Question: I am new to web development and I am adding authentication to my next.js project using next-auth and the credential provider, at first the api/auth/signin address took me to the base login form, but suddenly it started to give me the error:
error displayed

when checking the server-side console
'''
[next-auth][error][INVALID_CALLBACK_URL_ERROR]
https://next-auth.js.org/errors#invalid_callback_url_error Invalid callback URL. Received: [object Object]
InvalidCallbackUrl: Invalid callback URL. Received: [object Object]
at assertConfig (C:\Users\alfon\Documents\GitHub\Matrix_Family\node_modules\next-auth\core\lib\assert.js:62:12)
at NextAuthHandler (C:\Users\alfon\Documents\GitHub\Matrix_Family\node_modules\next-auth\core\index.js:70:52)
at processTicksAndRejections (node:internal/process/task_queues:96:5)
at async NextAuthNextHandler (C:\Users\alfon\Documents\GitHub\Matrix_Family\node_modules\next-auth\next\index.js:23:19)
at async C:\Users\alfon\Documents\GitHub\Matrix_Family\node_modules\next-auth\next\index.js:59:32
at async Object.apiResolver (C:\Users\alfon\Documents\GitHub\Matrix_Family\node_modules\next\dist\server\api-utils\node.js:179:9)
at async DevServer.runApi (C:\Users\alfon\Documents\GitHub\Matrix_Family\node_modules\next\dist\server\next-server.js:381:9)
at async Object.fn (C:\Users\alfon\Documents\GitHub\Matrix_Family\node_modules\next\dist\server\base-server.js:497:37)
at async Router.execute (C:\Users\alfon\Documents\GitHub\Matrix_Family\node_modules\next\dist\server\router.js:213:36)
at async DevServer.run (C:\Users\alfon\Documents\GitHub\Matrix_Family\node_modules\next\dist\server\base-server.js:616:29) {
code: 'INVALID_CALLBACK_URL_ERROR'
}
'''
my code on the api is
'''
import NextAuth from "next-auth"
import Credentials from "next-auth/providers/credentials"
export default NextAuth({
providers: [
Credentials({
name: 'credencials',
credentials: {
username: { label: 'username', type: 'text', placeholder: 'username' },
password: { label: 'password', type: 'password', placeholder: 'your password' },
},
authorize: (credentials) => {
if (credentials.username === 'name' && credentials.password === 'pass') {
return {
id: 2,
name: 'name',
}
}
//login fail
return null;
},
})
],
callbacks: {
jwt: async ({ token, user }) => {
// first time jwt callback is run,user object is available
if (user) {
token.id = user.id;
}
return token;
},
session: ({ token, session }) => {
if (token) {
session.id = token.id;
}
return session;
}
},
secret: 'my secret in numbers',
})
//localhost:3000/api/auth/signin
'''
I kept it simple but it still keeps on giving the error and I tried to start a new repository from 0 but without changes
my package.json is:
'''
{
"name": "mantine-next-template",
"version": "1.0.0",
"private": true,
"scripts": {
"dev": "next dev",
"build": "next build",
"analyze": "ANALYZE=true next build",
"start": "next start",
"typecheck": "tsc --noEmit",
"export": "next build && next export",
"lint": "next lint",
"jest": "jest",
"jest:watch": "jest --watch",
"prettier:check": "prettier --check \"**/*.{ts,tsx}\"",
"prettier:write": "prettier --write \"**/*.{ts,tsx}\"",
"test": "npm run prettier:check && npm run lint && npm run typecheck && npm run jest",
"storybook": "start-storybook -p 7001",
"storybook:build": "build-storybook"
},
"dependencies": {
"@apollo/client": "^3.6.9",
"@emotion/react": "^11.9.3",
"@emotion/server": "^11.4.0",
"@mantine/carousel": "5.1.4",
"@mantine/core": "5.1.4",
"@mantine/dates": "5.1.4",
"@mantine/form": "^5.2.3",
"@mantine/hooks": "5.1.4",
"@mantine/next": "5.1.4",
"@mantine/notifications": "5.1.4",
"@mantine/prism": "5.1.4",
"@next/bundle-analyzer": "^12.1.4",
"@tabler/icons": "^1.78.1",
"cookies-next": "^2.1.1",
"dayjs": "^1.11.0",
"embla-carousel-react": "^7.0.0",
"graphql": "^16.6.0",
"next": "12.2.2",
"next-auth": "^4.10.3",
"react": "18.2.0",
"react-dom": "18.2.0",
"zod": "^3.18.0"
},
"devDependencies": {
"@babel/core": "^7.17.8",
"@next/eslint-plugin-next": "^12.1.4",
"@storybook/react": "^6.5.9",
"@testing-library/dom": "^8.12.0",
"@testing-library/jest-dom": "^5.16.3",
"@testing-library/react": "^13.0.0",
"@testing-library/user-event": "^14.0.4",
"@types/jest": "^27.4.1",
"@types/node": "^18.0.6",
"@types/react": "18.0.16",
"@typescript-eslint/eslint-plugin": "^5.30.0",
"@typescript-eslint/parser": "^5.30.0",
"babel-loader": "^8.2.4",
"eslint": "^8.18.0",
"eslint-config-airbnb": "19.0.4",
"eslint-config-airbnb-typescript": "^17.0.0",
"eslint-config-mantine": "2.0.0",
"eslint-plugin-import": "^2.26.0",
"eslint-plugin-jest": "^26.1.1",
"eslint-plugin-jsx-a11y": "^6.6.0",
"eslint-plugin-react": "^7.30.1",
"eslint-plugin-react-hooks": "^4.6.0",
"eslint-plugin-storybook": "^0.5.7",
"eslint-plugin-testing-library": "^5.2.0",
"jest": "^27.5.1",
"prettier": "^2.6.2",
"storybook-addon-turbo-build": "^1.1.0",
"storybook-dark-mode": "^1.1.0",
"ts-jest": "^27.1.4",
"typescript": "4.7.4"
}
}
'''
is from a mantine starter plate
I'm not really sure why it happened but I used this code instead and is working normally
'''
import NextAuth from "next-auth"
import CredentialsProvider from "next-auth/providers/credentials";
export default NextAuth({
session: {
strategy: 'jwt'
},
providers: [
CredentialsProvider({
// The name to display on the sign in form (e.g. "Sign in with...")
name: "Credentials",
// The credentials is used to generate a suitable form on the sign in page.
// You can specify whatever fields you are expecting to be submitted.
// e.g. domain, username, password, 2FA token, etc.
// You can pass any HTML attribute to the <input> tag through the object.
credentials: {
email: {
label: "email",
type: "email",
placeholder: "correo"
},
password: {
label: "Password",
type: "password",
placeholder: 'clave'
}
},
async authorize(credentials, req) {
// Add logic here to look up the user from the credentials supplied
if (credentials.email !== 'john@gmail.com' || credentials.password !== '1234') {
return null;
}
// si todo esta bien
return {
id: '1234',
name: 'john',
email: 'john@gmail.com'
};
}
})
],
pages: {
signIn: '/auth/signin',
}
});
'''
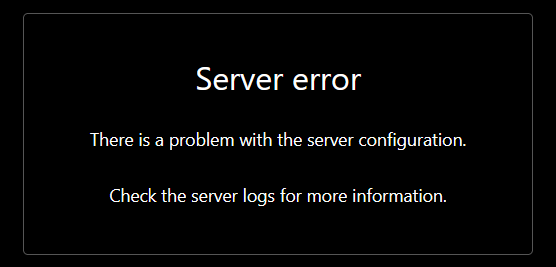
Answer: I had the same issue and this solved for me perfectly.
First, open your browser console and navigate to
Then, delete or clear ur cookie (ex. http://localhost:3000/login) on the tab
<URL>